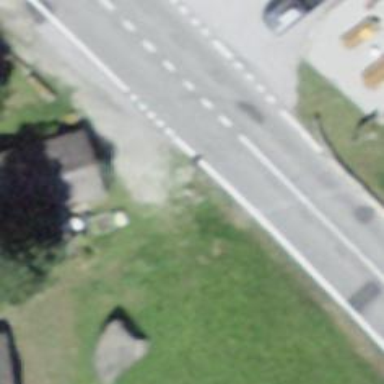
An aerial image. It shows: Bus stop with platform for public transport.